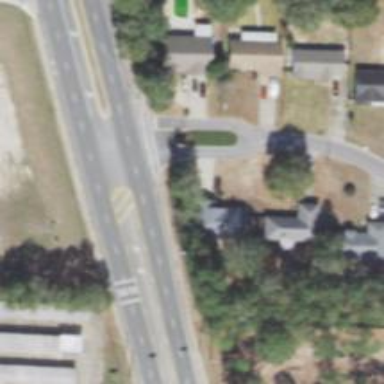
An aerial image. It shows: Marked crossing on the road.